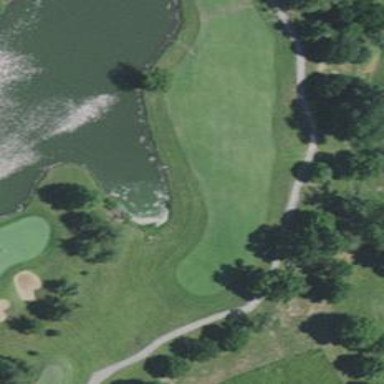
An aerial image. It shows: View of golf hole.